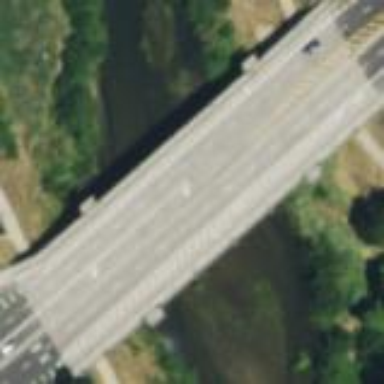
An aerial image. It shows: Man-made bridge.